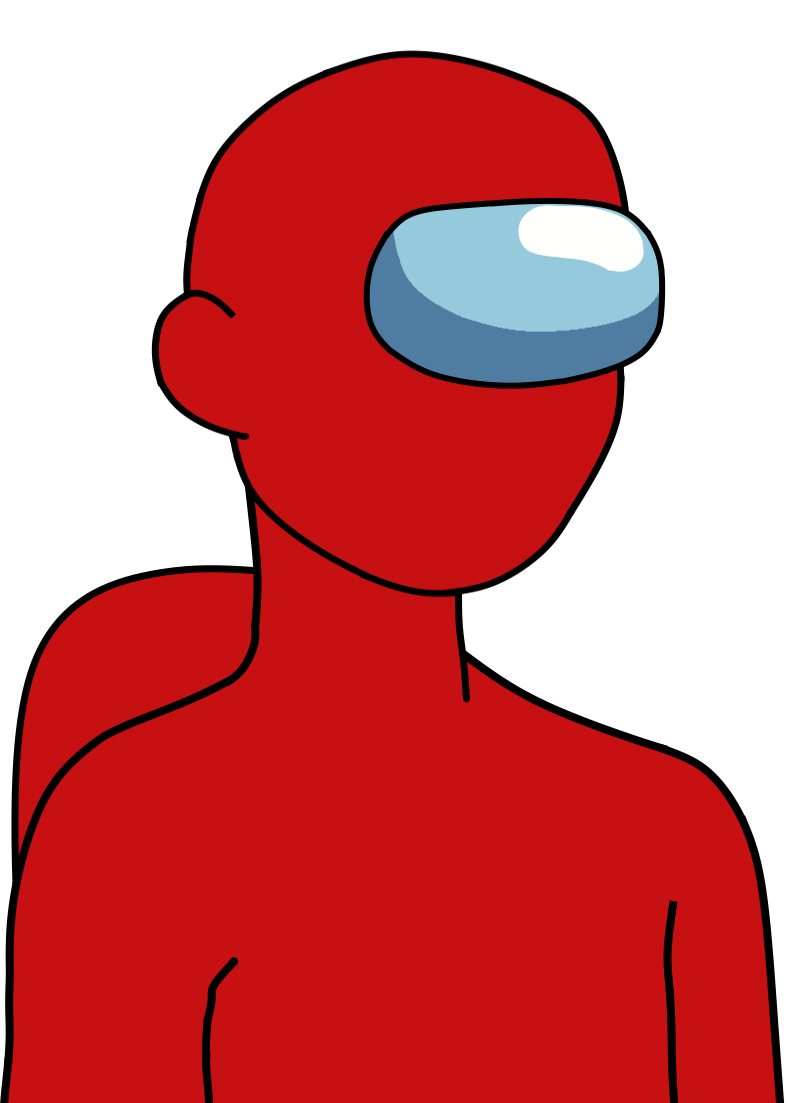
Label: 5_Twinkjak